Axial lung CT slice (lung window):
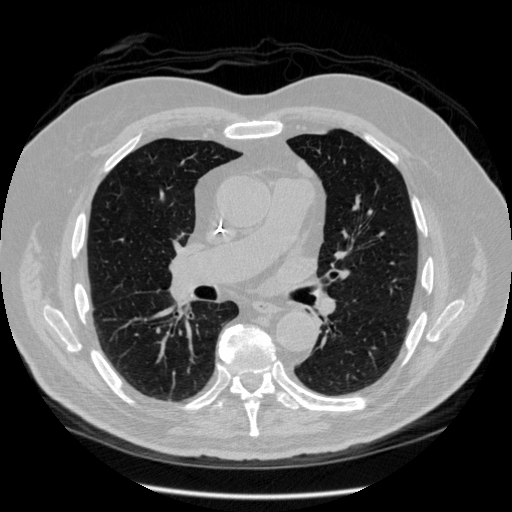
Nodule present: no